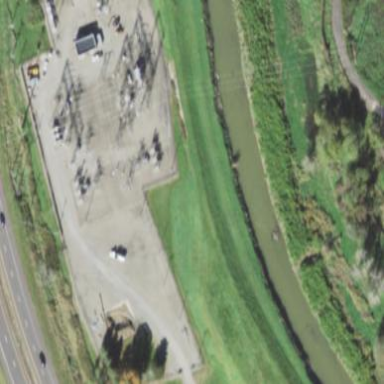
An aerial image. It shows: Power substation.